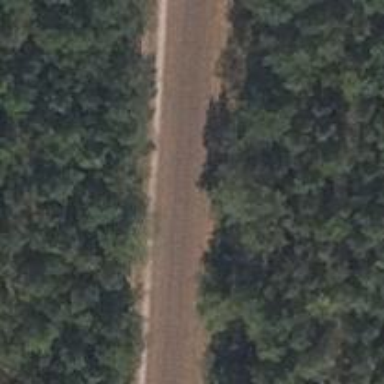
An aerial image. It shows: Railway track.